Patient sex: M
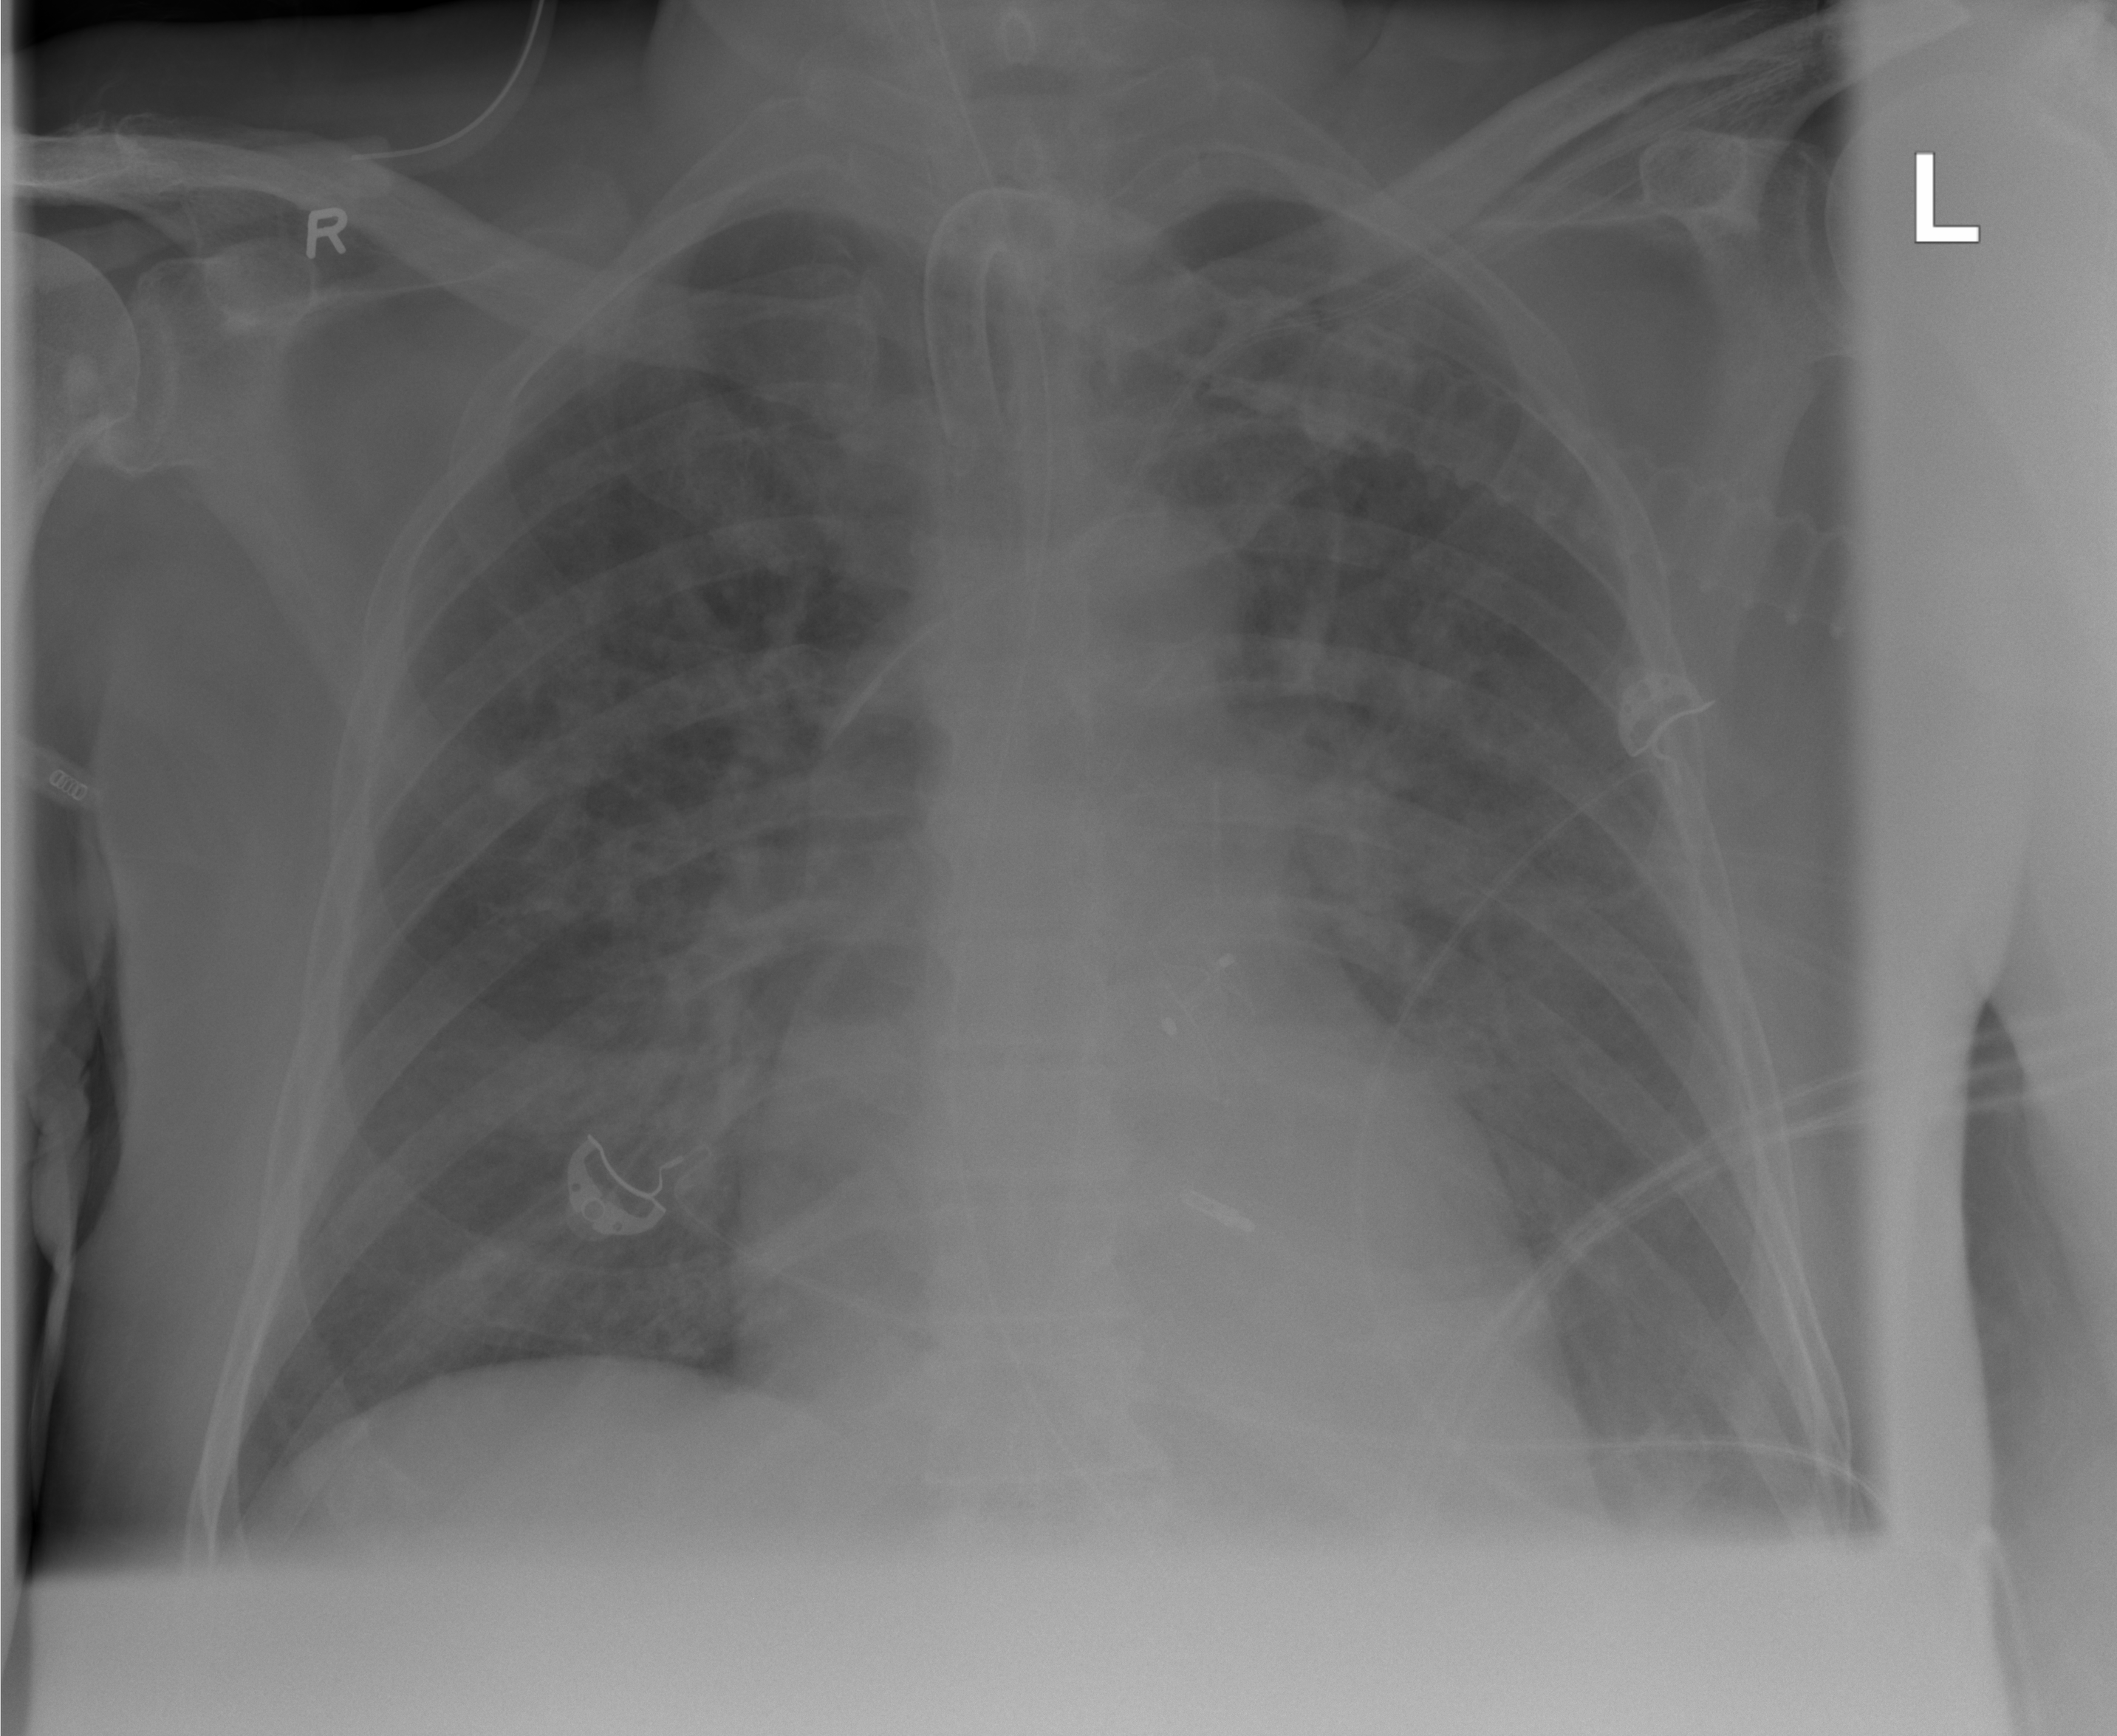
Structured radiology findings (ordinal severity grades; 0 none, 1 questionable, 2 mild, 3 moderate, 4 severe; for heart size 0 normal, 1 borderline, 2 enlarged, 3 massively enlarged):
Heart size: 2
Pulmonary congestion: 0
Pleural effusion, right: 0
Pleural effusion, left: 0
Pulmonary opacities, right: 0
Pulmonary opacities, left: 0
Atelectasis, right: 1
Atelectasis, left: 0